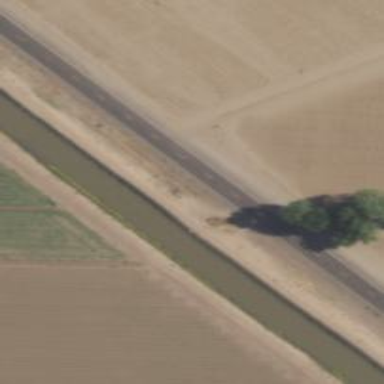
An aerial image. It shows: Irrigation culvert tunnel for service purposes.